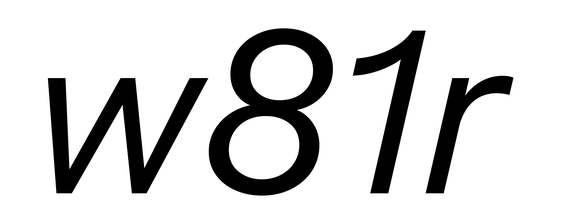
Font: InstrumentSans-Italic_Italic